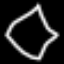
Label: diamond